Question: I'm developing a simple image editing program to adjust brightness/contrast. My custom JPanel is simply used to display the loaded image, but it is causing my sliders and labels on the next column to display incorrectly.
'''
import java.awt.*;
import javax.swing.*;
public class IMView extends JFrame implements Observer {
JButton selectIMGFolder = new JButton("Select Folder");
ImagePanel originalImage;
//Labels and sliders to control image
JLabel brightnessLabel = new JLabel("Brightness");
JSlider brightness = new JSlider(-255,255,0);
JLabel contrastLabel = new JLabel("Contrast");
JSlider contrastSlider = new JSlider(-255,255,0);
JLabel random = new JLabel("Random Test Label");
public IMView (){
super("Image manipulation");
JPanel mainJPanel = new JPanel();
mainJPanel.setLayout(new GridBagLayout());
GridBagConstraints gc = new GridBagConstraints();
originalImage = new ImagePanel();
//first column
gc.anchor = GridBagConstraints.LINE_START;
gc.weightx = 0.5;
gc.weighty = 0.5;
gc.gridx = 0;
gc.gridy = 0;
mainJPanel.add(selectIMGFolder, gc);
gc.gridx = 0;
gc.gridy = 1;
mainJPanel.add(originalImage, gc);
gc.gridx = 0;
gc.gridy = 2;
mainJPanel.add(random, gc);
//second column
//brightness
gc.gridx = 1;
gc.gridy = 0;
mainJPanel.add(brightnessLabel, gc);
gc.gridx = 1;
gc.gridy = 1;
mainJPanel.add(brightness, gc);
gc.gridx = 1;
gc.gridy = 2;
mainJPanel.add(contrastLabel, gc);
gc.weighty = 10;
gc.anchor = GridBagConstraints.FIRST_LINE_START;
gc.gridx = 1;
gc.gridy = 3;
mainJPanel.add(contrastSlider, gc);
this.add(mainJPanel);
this.setVisible(true);
this.setPreferredSize(new Dimension(800, 600));
this.pack();
this.setDefaultCloseOperation(JFrame.EXIT_ON_CLOSE);
}
//other code
}
'''
Heres my simple custom panel:
'''
public class ImagePanel extends JPanel {
Image image;
public ImagePanel(){
this.setPreferredSize(new Dimension(400,300));
}
//set image file some where
@Override
public void paintComponent(Graphics g){
super.paintComponents(g);
g.setColor(Color.red);
g.fillRect(0, 0, 400,300);
if(image != null){
g.drawImage(image, 0,0, this);
}
}
}
'''
The below is the result of the code (where red square represents an image), I essentially want the sliders and labels on the right hand side to be packed together. If I don't add the custom panel to 'mainJPanel' it seems to look how I want.

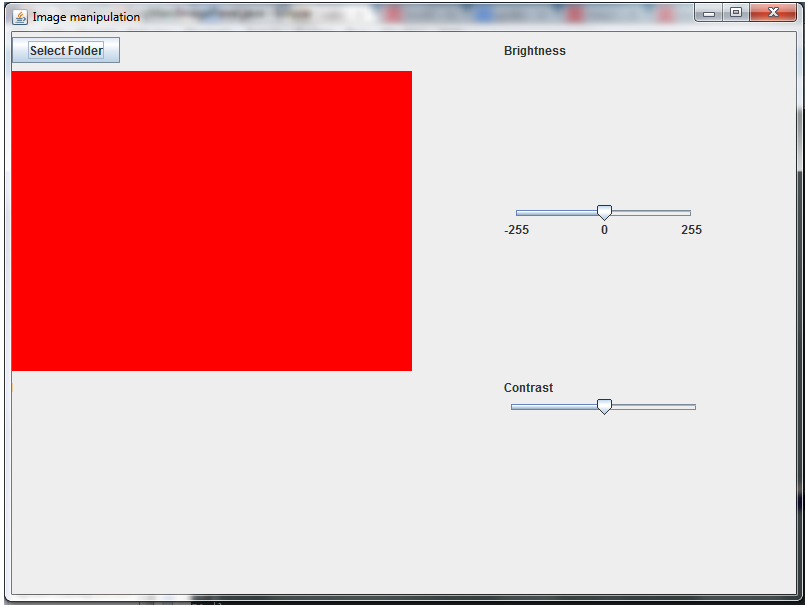
Answer: 'GridBagLayout' is complex enough without laying out everything within a single container. Break up your form into areas of responsibility and use separate containers.

'''
public class BadLayout08 {
public static void main(String[] args) {
new BadLayout08();
}
public BadLayout08() {
EventQueue.invokeLater(new Runnable() {
@Override
public void run() {
try {
UIManager.setLookAndFeel(UIManager.getSystemLookAndFeelClassName());
} catch (ClassNotFoundException | InstantiationException | IllegalAccessException | UnsupportedLookAndFeelException ex) {
}
JFrame frame = new IMView();
frame.setDefaultCloseOperation(JFrame.EXIT_ON_CLOSE);
frame.pack();
frame.setLocationRelativeTo(null);
frame.setVisible(true);
}
});
}
public class IMView extends JFrame {
JButton selectIMGFolder = new JButton("Select Folder");
JPanel originalImage;
//Labels and sliders to control image
JLabel brightnessLabel = new JLabel("Brightness");
JSlider brightness = new JSlider(-255, 255, 0);
JLabel contrastLabel = new JLabel("Contrast");
JSlider contrastSlider = new JSlider(-255, 255, 0);
JLabel random = new JLabel("Random Test Label");
public IMView() {
super("Image manipulation");
JPanel mainJPanel = new JPanel();
mainJPanel.setLayout(new GridBagLayout());
GridBagConstraints gc = new GridBagConstraints();
originalImage = new JPanel();
originalImage.setPreferredSize(new Dimension(400, 300));
originalImage.setBackground(Color.RED);
//first column
gc.anchor = GridBagConstraints.LINE_START;
gc.gridx = 0;
gc.gridy = 0;
mainJPanel.add(selectIMGFolder, gc);
gc = new GridBagConstraints();
gc.anchor = GridBagConstraints.LINE_START;
gc.gridx = 0;
gc.gridy = 1;
mainJPanel.add(originalImage, gc);
gc = new GridBagConstraints();
gc.gridx = 0;
gc.gridy = 2;
mainJPanel.add(random, gc);
//second column
//brightness
JPanel sidePane = new JPanel(new GridBagLayout());
gc = new GridBagConstraints();
gc.gridx = 1;
gc.gridy = 0;
sidePane.add(brightnessLabel, gc);
gc.gridx = 1;
gc.gridy = 1;
sidePane.add(brightness, gc);
gc.gridx = 1;
gc.gridy = 2;
sidePane.add(contrastLabel, gc);
gc.weighty = 10;
gc.anchor = GridBagConstraints.FIRST_LINE_START;
gc.gridx = 1;
gc.gridy = 3;
sidePane.add(contrastSlider, gc);
gc = new GridBagConstraints();
gc.gridx = 1;
gc.gridy = 1;
gc.gridheight = GridBagConstraints.REMAINDER;
gc.anchor = GridBagConstraints.NORTH;
mainJPanel.add(sidePane, gc);
this.add(mainJPanel);
this.setVisible(true);
this.setPreferredSize(new Dimension(800, 600));
this.pack();
this.setDefaultCloseOperation(JFrame.EXIT_ON_CLOSE);
}
//other code
}
}
'''